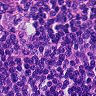
Metastatic tissue present: yes